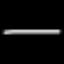
Label: line